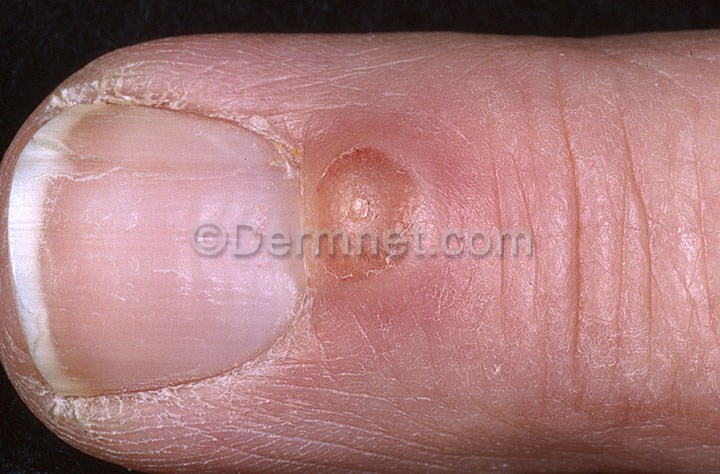
Disease: Nail Fungus and other Nail Disease